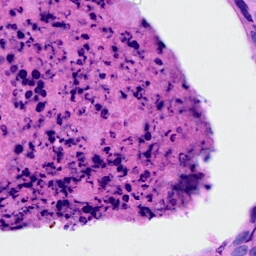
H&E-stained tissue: Breast